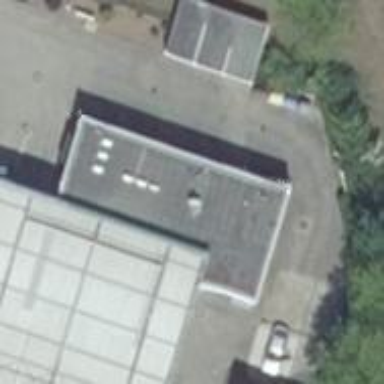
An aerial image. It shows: Car wash facility.